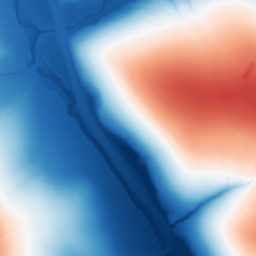
Category: trend_removal
Decomposition family: polynomial
Decomposition parameters: degree: 1
Upsampling method: fft_zeropad
Upsampling parameters: scale: 4
Upsampling scale: 4